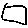
Label: square